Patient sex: M
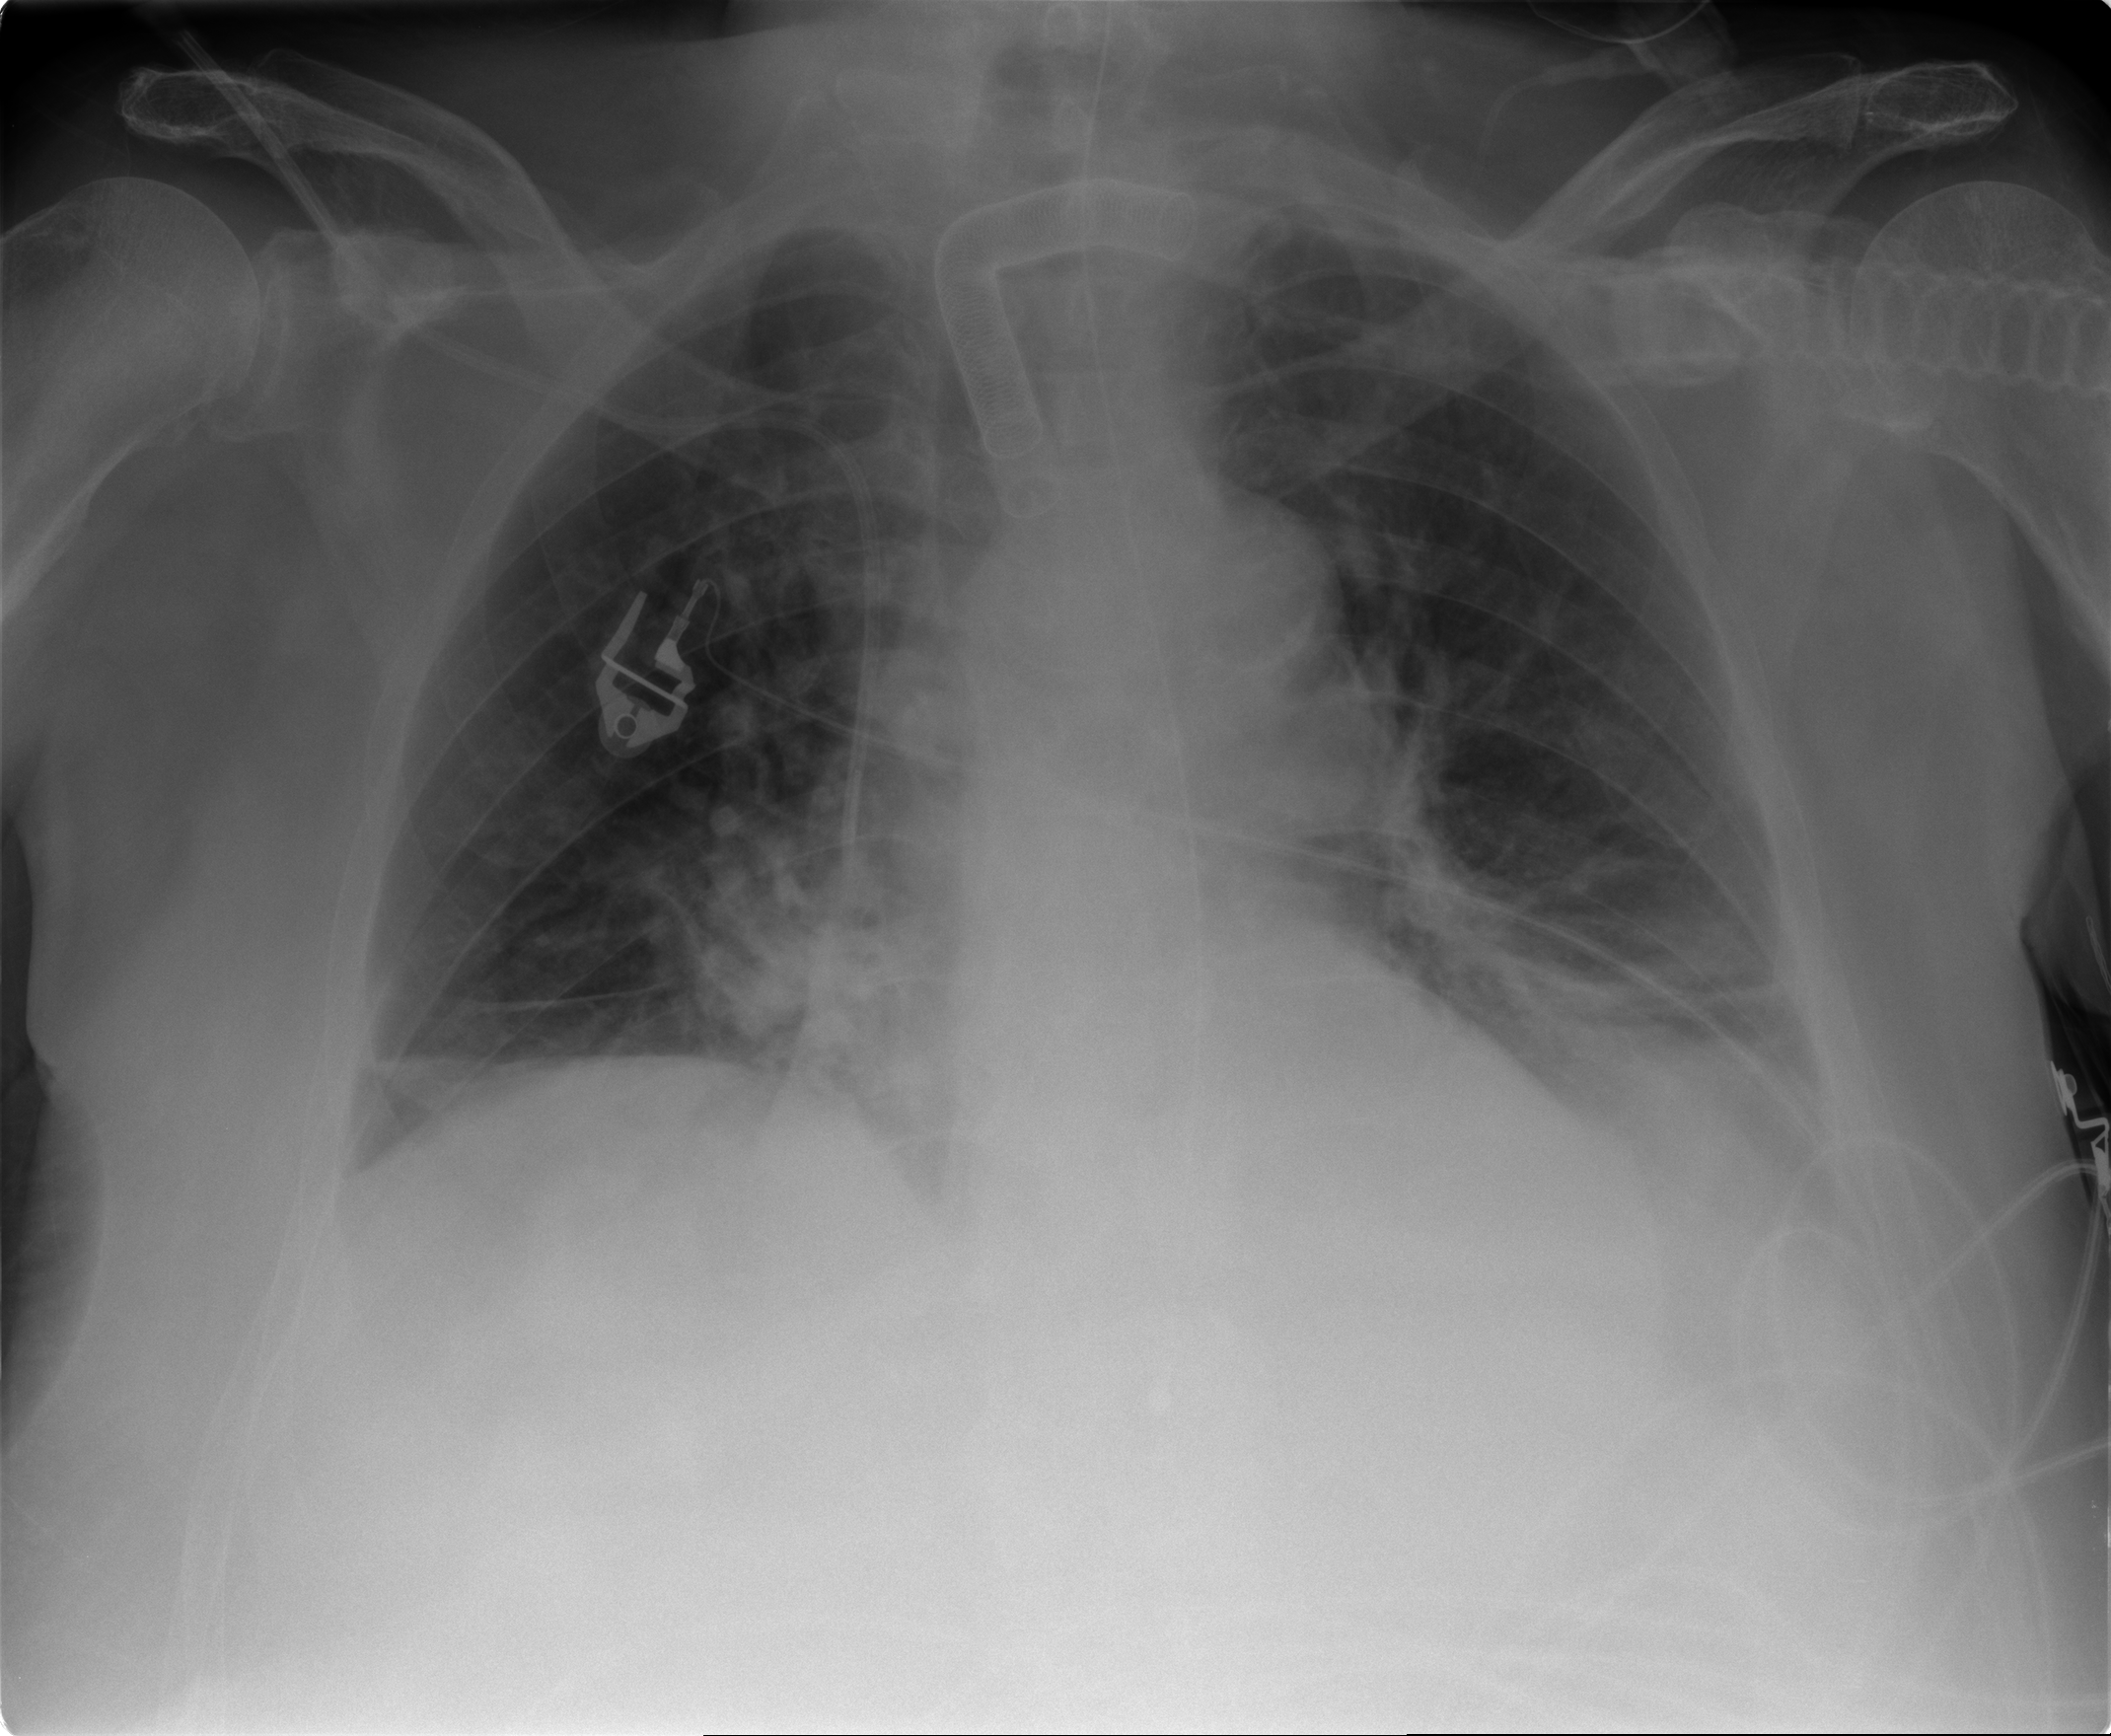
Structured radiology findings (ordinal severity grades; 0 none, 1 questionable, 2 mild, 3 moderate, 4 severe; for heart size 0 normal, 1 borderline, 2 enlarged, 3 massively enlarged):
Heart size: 0
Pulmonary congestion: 1
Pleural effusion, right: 1
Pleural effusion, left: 1
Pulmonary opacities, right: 2
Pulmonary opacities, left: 1
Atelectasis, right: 2
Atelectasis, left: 2